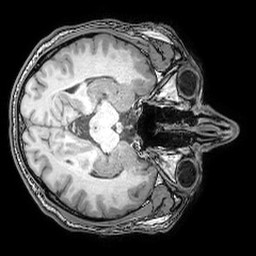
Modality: T1w
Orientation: axial
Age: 34
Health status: ill
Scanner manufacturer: philips
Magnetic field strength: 3 T
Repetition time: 0.007 s
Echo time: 0.0035 s